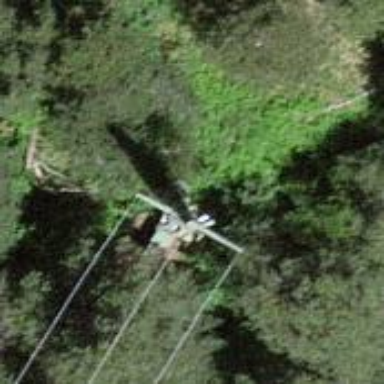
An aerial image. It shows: Minor power line with 3 cables.